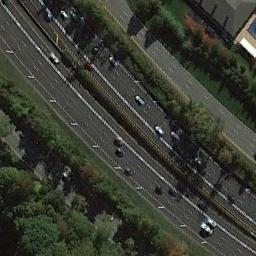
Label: freeway